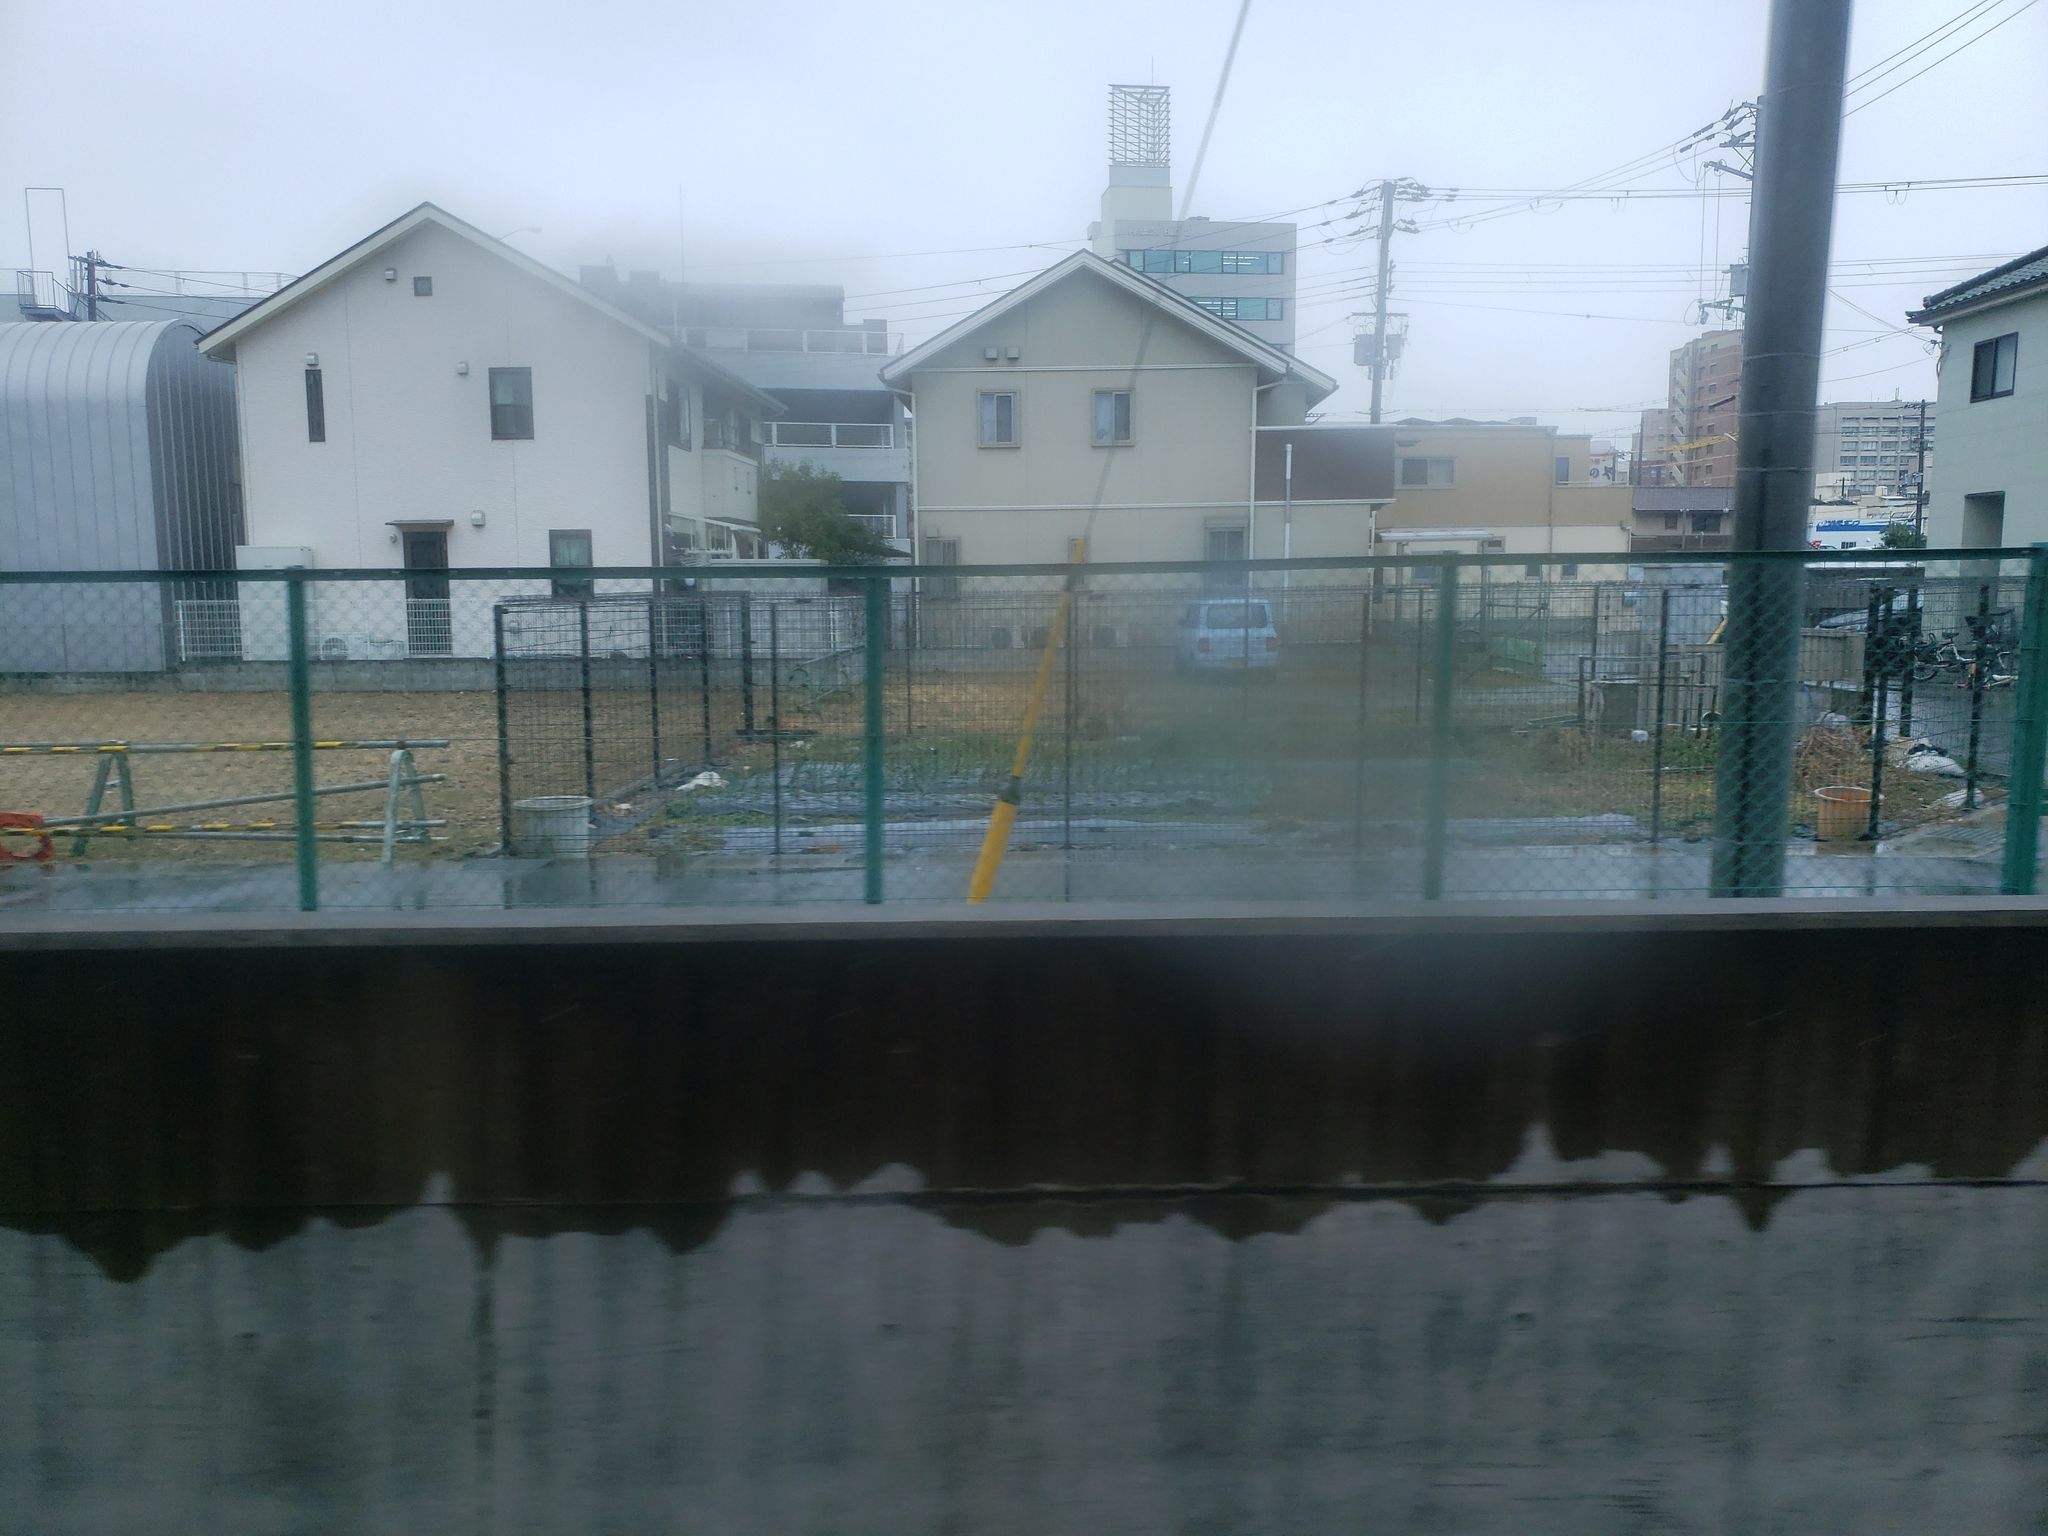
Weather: snowy
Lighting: day
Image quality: good
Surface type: driving surface
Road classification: pedestrian, unclassified
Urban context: urban centre
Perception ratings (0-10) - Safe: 1.78, Lively: 1.84, Beautiful: 3.07, Boring: 5.02, Depressing: 6.17, Wealthy: 2.85